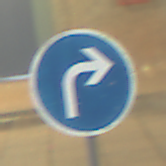
Verkehrszeichen: VorgeschriebeneFahrtrichtungRechts
Umgebung: Roofed, Special
Tageszeit: MorningAfternoon
Wetter: NotSpecified
Licht: Artificial
Jahreszeit: NotSpecified
Kontrast: MediumContrast